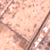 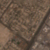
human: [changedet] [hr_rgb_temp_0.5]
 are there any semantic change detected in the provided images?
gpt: The desert area is further urbanized.